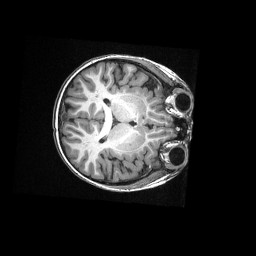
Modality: T1w
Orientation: axial
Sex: male